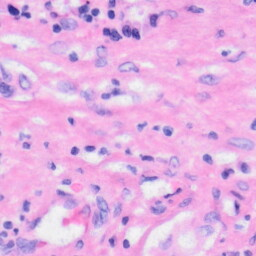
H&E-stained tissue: Liver